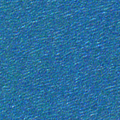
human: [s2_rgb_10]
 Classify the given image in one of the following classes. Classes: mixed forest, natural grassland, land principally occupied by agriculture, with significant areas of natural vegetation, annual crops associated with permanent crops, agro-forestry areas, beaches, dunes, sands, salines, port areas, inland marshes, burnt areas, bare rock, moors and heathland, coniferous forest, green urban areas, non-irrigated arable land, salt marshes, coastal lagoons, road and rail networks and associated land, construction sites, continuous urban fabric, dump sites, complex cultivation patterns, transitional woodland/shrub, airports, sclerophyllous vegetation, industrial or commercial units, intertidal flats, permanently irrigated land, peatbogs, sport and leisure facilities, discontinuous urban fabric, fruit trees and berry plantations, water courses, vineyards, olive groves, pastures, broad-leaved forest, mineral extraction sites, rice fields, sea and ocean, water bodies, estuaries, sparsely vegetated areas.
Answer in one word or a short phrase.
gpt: sea and ocean